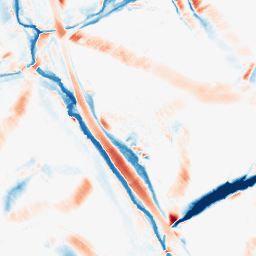
Category: morphological
Decomposition family: morphological_diamond
Decomposition parameters: operation: average
radius: 15
Upsampling method: edge_directed
Upsampling parameters: scale: 2
Upsampling scale: 2